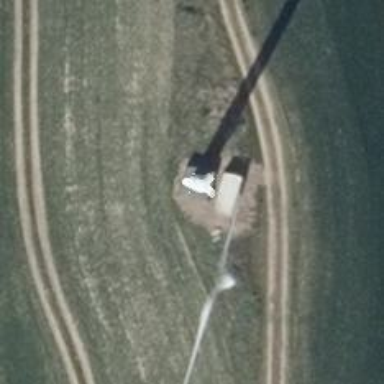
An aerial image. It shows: Wind generator using horizontal axis wind turbines.